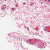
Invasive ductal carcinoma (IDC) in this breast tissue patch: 0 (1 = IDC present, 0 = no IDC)